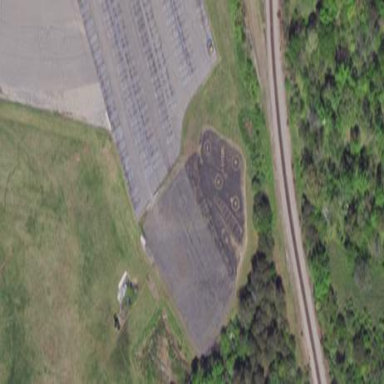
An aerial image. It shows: Image of helipad at airport.